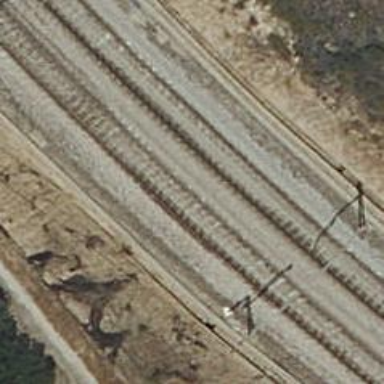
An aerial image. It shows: Railway track with contact lines for electrification.